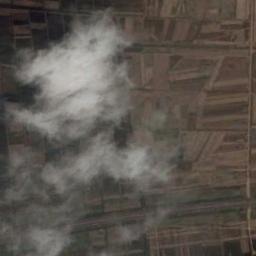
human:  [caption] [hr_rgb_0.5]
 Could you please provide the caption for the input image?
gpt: The white cloud is above bare farmland .

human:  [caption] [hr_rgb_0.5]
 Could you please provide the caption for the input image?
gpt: A thick white cloud floats on the deep blue sea .

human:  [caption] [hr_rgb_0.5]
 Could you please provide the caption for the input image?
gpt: Sparse white clouds on brown and green intersecting fields .

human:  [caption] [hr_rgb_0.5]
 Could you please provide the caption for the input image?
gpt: The stratocumulus are located above the khaki farmland .

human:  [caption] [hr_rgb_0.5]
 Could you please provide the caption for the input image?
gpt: There are some gray gauzy clouds over many farmlands .